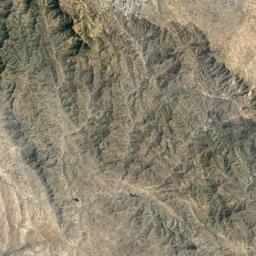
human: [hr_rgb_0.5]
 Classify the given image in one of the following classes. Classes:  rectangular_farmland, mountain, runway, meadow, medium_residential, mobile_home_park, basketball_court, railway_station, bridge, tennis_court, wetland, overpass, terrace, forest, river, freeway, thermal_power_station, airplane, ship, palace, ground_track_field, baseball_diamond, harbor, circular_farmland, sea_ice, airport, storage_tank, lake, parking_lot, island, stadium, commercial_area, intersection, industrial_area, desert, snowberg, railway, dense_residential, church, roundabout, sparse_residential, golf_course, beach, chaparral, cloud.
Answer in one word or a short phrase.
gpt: mountain